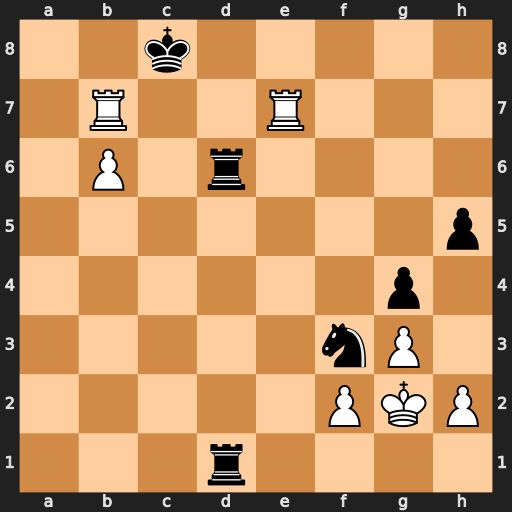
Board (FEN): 2k5/1R2R3/1P1r4/7p/6p1/5nP1/5PKP/3r4
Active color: w
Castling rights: -
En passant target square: -
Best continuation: Rec7+ Kd8 Rb8#